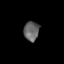
Tissue: lung
Cell type: Epithelial cells
Senescence score: 0.2306
Nuclear area (px): 293
Mean DAPI intensity: 99.874